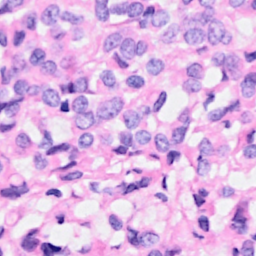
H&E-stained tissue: Breast